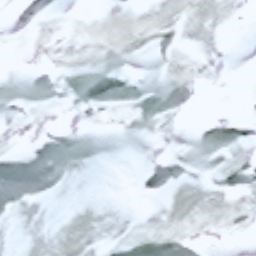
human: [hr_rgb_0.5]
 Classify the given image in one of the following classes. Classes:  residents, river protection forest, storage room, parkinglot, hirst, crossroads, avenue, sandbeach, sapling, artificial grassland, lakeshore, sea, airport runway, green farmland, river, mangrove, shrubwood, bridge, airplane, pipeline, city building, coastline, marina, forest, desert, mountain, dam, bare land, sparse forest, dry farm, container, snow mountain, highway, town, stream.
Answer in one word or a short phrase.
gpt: snow mountain